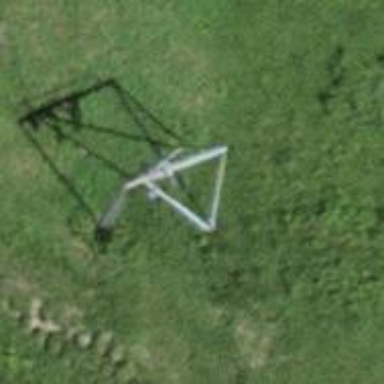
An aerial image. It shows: Pylon for aerialway.